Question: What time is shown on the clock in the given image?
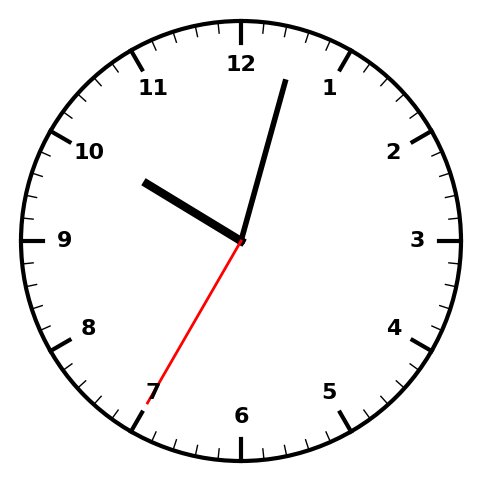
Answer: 10:02:35